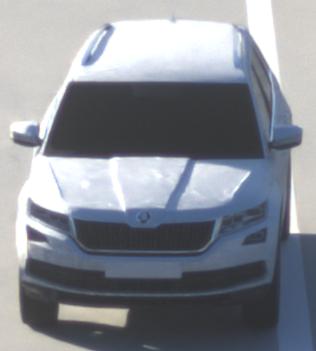
Make: Skoda
Model: Kodiaq 1.4 TSI
Detailed model: Kodiaq
Model produced from: 2017/03
Model produced until: 2018/05
Doors: 5
Color: white
Road condition: dry road
Daytime: sunrise or sunset
Contrast: medium contrast